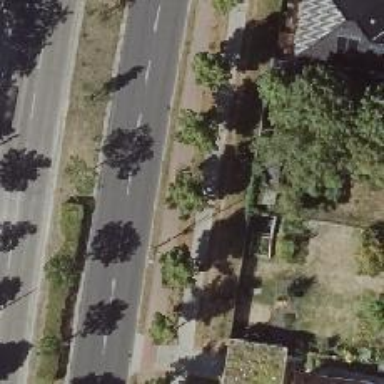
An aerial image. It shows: Avenue lined with deciduous broadleaved trees.